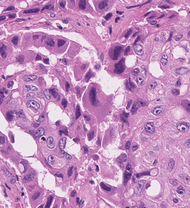
Tumor epithelial tissue: yes
Tumor-associated stroma tissue: yes
Normal tissue: no